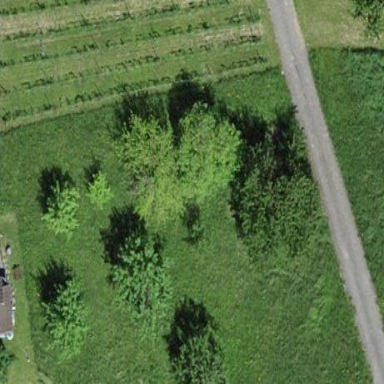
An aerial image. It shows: Vineyard growing grapes.